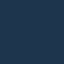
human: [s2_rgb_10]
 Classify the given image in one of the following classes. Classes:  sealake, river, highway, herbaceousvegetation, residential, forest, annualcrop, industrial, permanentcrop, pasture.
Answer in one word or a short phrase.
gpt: SeaLake